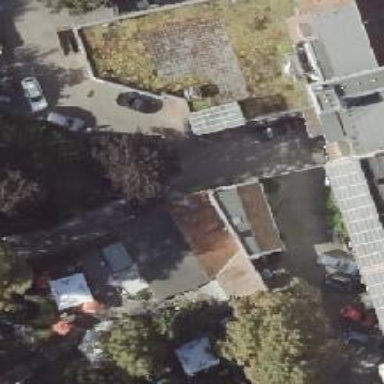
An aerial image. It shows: Cafe.